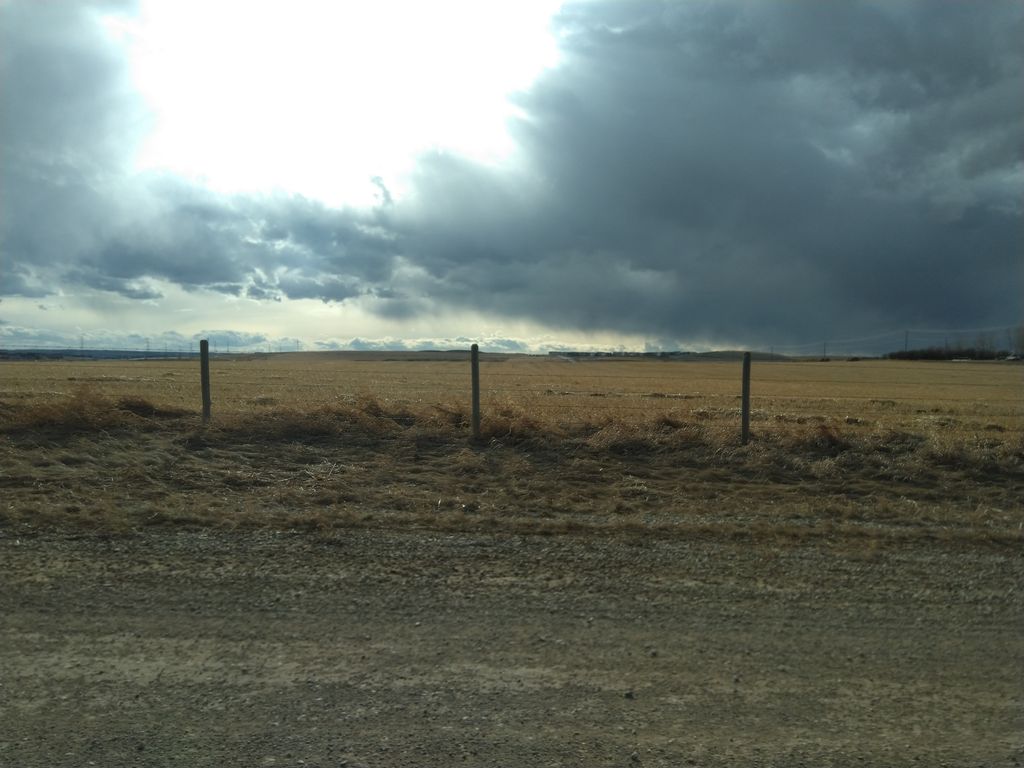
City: calgary